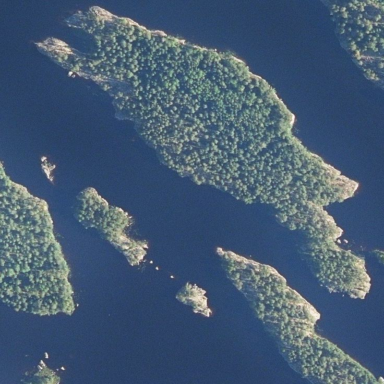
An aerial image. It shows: Islet.